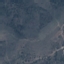
Label: HerbaceousVegetation